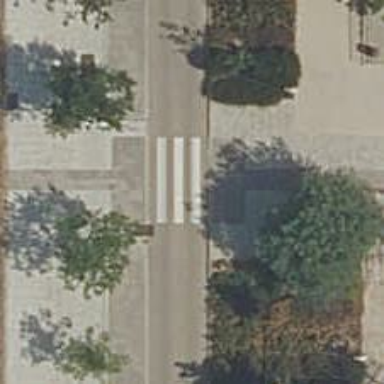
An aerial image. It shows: Uncontrolled crossing on the road.